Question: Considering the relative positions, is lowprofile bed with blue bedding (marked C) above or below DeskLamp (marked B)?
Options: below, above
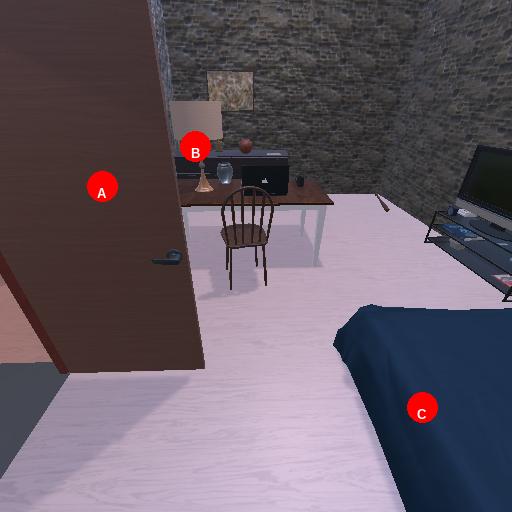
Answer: below